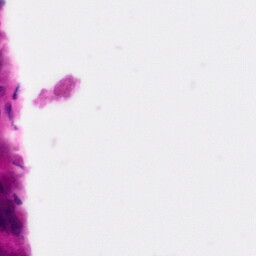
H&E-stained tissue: Pancreatic